Question: I am creating a Phonegap app that requires the user to select text inside a 'p' element, and then "copy" the text which modifies it to me needs.
There is a problem, however, with selecting text inside the 'p' tag. The text is retrieved from my server where it is outputted like so:
'''
<p style="white-space:pre-wrap">Proin quis tortor orci. Etiam at risus et justo dignissim congue. Donec congue lacinia dui, a porttitor lectus condimentum laoreet. Nunc eu ullamcorper orci. Quisque eget odio ac lectus
vestibulum faucibus eget in metus. In pellentesque faucibus vestibulum. Nulla at nulla justo, eget luctus tortor. Nulla facilisi.
Duis aliquet egestas purus in blandit. Curabitur vulputate, ligula lacinia scelerisque tempor, lacus lacus ornare ante, ac egestas est urna sit amet arcu. Class aptent taciti sociosqu ad litora
</p>
'''
This will alow the text to retain the line breaks without me using '<br/>' tags, which do not currently work within my Javascript.
Anyways, when you try to select text in this element, the entire 'p' element is selected instead. Here's the transition of what happens when you select a word, then move the bounds to select more text:

The text is different in the first sequence because I took the screenshot with different text, but the effect is still the same.
I can't provide a jsFiddle for this as it seems to be only replicated in Phonegap, but I've uploaded my source to test: <URL>
There is no JS in the project, but the HTML and CSS look like this:
HTML:
'''
<html>
<head>
<meta http-equiv="Content-Type" content="text/html; charset=UTF-8" />
<meta name="format-detection" content="telephone=no" />
<meta name="viewport" content="user-scalable=no, initial-scale=1, maximum-scale=1, minimum-scale=1"/>
<link rel="stylesheet" type="text/css" href="css/index.css" />
<title>Hello World</title>
<script src="http://ajax.googleapis.com/ajax/libs/jquery/1.8/jquery.min.js" type="text/javascript"></script>
<script type="text/javascript" src="cordova-2.5.0.js"></script>
<script type="text/javascript" src="js/index.js"></script>
<script type="text/javascript">
app.initialize();
</script>
</head>
<body>
<p class="text">Adobe Acrobat Test Page
Acrobat Reader is properly installed.
Click here to go back to information about using PDF.
Guidance for Using PDF Documents
California Home
Search
My CA
This Site
Guidance for Using PDF Documents
Patient Advocate Home
About the Office
Some documents on this Web site are available in Adobe Acrobat Portable
Document Format (PDF). These documents are identified by the
symbol.
q What is PDF?
About the Patient
Advocate
q
Download Adobe Acrobat Reader
q
Viewing Requirements
A Message from the
Patient Advocate
q
How to Use a PDF Document
q
Electronic Fill-in-the-Blank PDF Forms
q
Accessibility Tools for Visually Impaired Users
State of California HMO
Report Card
Tips on Exercising Your
HMO Rights
HMO Terms Explained
Mobile Information
Center
Schedule a Meeting or
Speaking Engagement
What is PDF?
PDF is a portable document format developed by Adobe Systems. PDF
documents are widely used on the Internet, including the this web server, for
several reasons:
q A PDF has the same appearance, colors, fonts, graphics and layout as
the printed document.
PDF files can be viewed in the browser, or saved for off-line use or
printed.
q
The Acrobat Reader software is freely available for most operating
systems.
q
Events and Event
Calendar
q
While the Reader software can't edit (change) a PDF document, it can
copy text from the document and perform word or text-string searches
of the document.
Photo Gallery
Return to Top
http://www.opa.ca.gov/support/pdf/ (1 of 3) [12/26/2001 6:11:06 AM]
Guidance for Using PDF Documents
Viewing Requirements
To view PDF documents you need to use a PDF file viewer such as Acrobat
Reader or Acrobat Exchange from Adobe Systems Incorporated.
You may download and install Acrobat Reader free of charge.
Please upgrade your browser and PDF viewer to the latest version to
avoid any problems.
Contact Us
Customer Service
Survey
Help with PDF
Conditions of Use
Privacy Policy
To check if you have Adobe Acrobat Reader installed, click here. If you are
prompted to download hit cancel, this means that you do not have it installed.
Click here to download Acrobat Reader now.
If you experience any problems with PDF documents, upgrading your
browser and/or PDF viewer to the latest version usually solves the problem.
If after upgrading your software you are still unable to view PDF documents
click here to view Adobe's help section. You may also send E-mail to the
webmaster for further assistance regarding PDF or technical issues
concerning this Web site.
Return to Top
How to Use a PDF Document
q Download Adobe Acrobat Reader
q
q
q
q
Install Acrobat Reader on your computer.
Start your web browser and locate a PDF document on the Web.
Click on the hypertext link for the PDF file.
If you want to save the file for future reference, follow your browser's
instructions for saving files from the Internet (often this requires
pressing the shift key while clicking once on the filename).
Return to Top
Electronic Fill-In-The-Blank PDF Forms
NOTE: Use of PDF fill-in-the-blank forms does NOT include online
submittal.
Some PDF forms are available in a fill-in-the-blank format. Users now have
the option--on certain OPA forms--to complete the PDF forms
electronically, instead of manually writing or typing the information on a hard
copy version.
The form can be completed in several easy steps.
q The user opens the PDF form in Acrobat Reader--in the browser or as
a standalone product. The user can also save the PDF form to their
computer system and open the form in Acrobat Reader at a later time.
q Once the form is open, the user clicks on the desired field and a
http://www.opa.ca.gov/support/pdf/ (2 of 3) [12/26/2001 6:11:06 AM]
Guidance for Using PDF Documents
q
q
blinking cursor appears.
After the information has been entered in the field, the user can tab to
the next field.
After all the fields have been completed, the user can print out the
page.
NOTE: If the cursor is blinking in a field, the information in that field
will not be printed. Hit "Return" or "Enter" and the information will be
captured for all fields.
Users with Acrobat Reader only, the entered data cannot be saved for later
use.
For those who have the entire Acrobat suite--Acrobat, formerly called
Acrobat Exchange--the data can either be saved separately or as a part of the
form. If you save the data-only, it will take up less disk space and can be
imported back into the same form at any time, provided the form has not
changed. For more information on exporting and importing form data, check
your manual.
Return to Top
Accessibility Tools for Visually Impaired Users
Access.adobe.com provides a set of free tools that allow visually disabled
users to read documents in Adobe PDF format. These tools convert PDF
documents into either HTML or ASCII text, which can then be read by many
screen-reading programs.
©️ 2000 State of California. Gray Davis, Governor. Conditions of Use Privacy Policy
http://www.opa.ca.gov/support/pdf/ (3 of 3) [12/26/2001 6:11:06 AM]
</p>
</body>
</html>
'''
CSS:
'''
.text{
white-space:pre-wrap;
word-wrap: break-word;
height:300px;
overflow: scroll;
-webkit-overflow-scrolling: touch;
padding:10px;
border:1px solid #000;
background-color:#fff;
}
'''
---
One potential solution that I've found is to use 'contenteditable="true"' on the 'p' element, but this has some downfalls:
1. I can't allow for more tags to be created within the element
2. I can't have the keyboard showing
---
Another solution I've found is to remove the 'pre' formatting. This, however, removes the line breaks, which I would ideally like to keep.
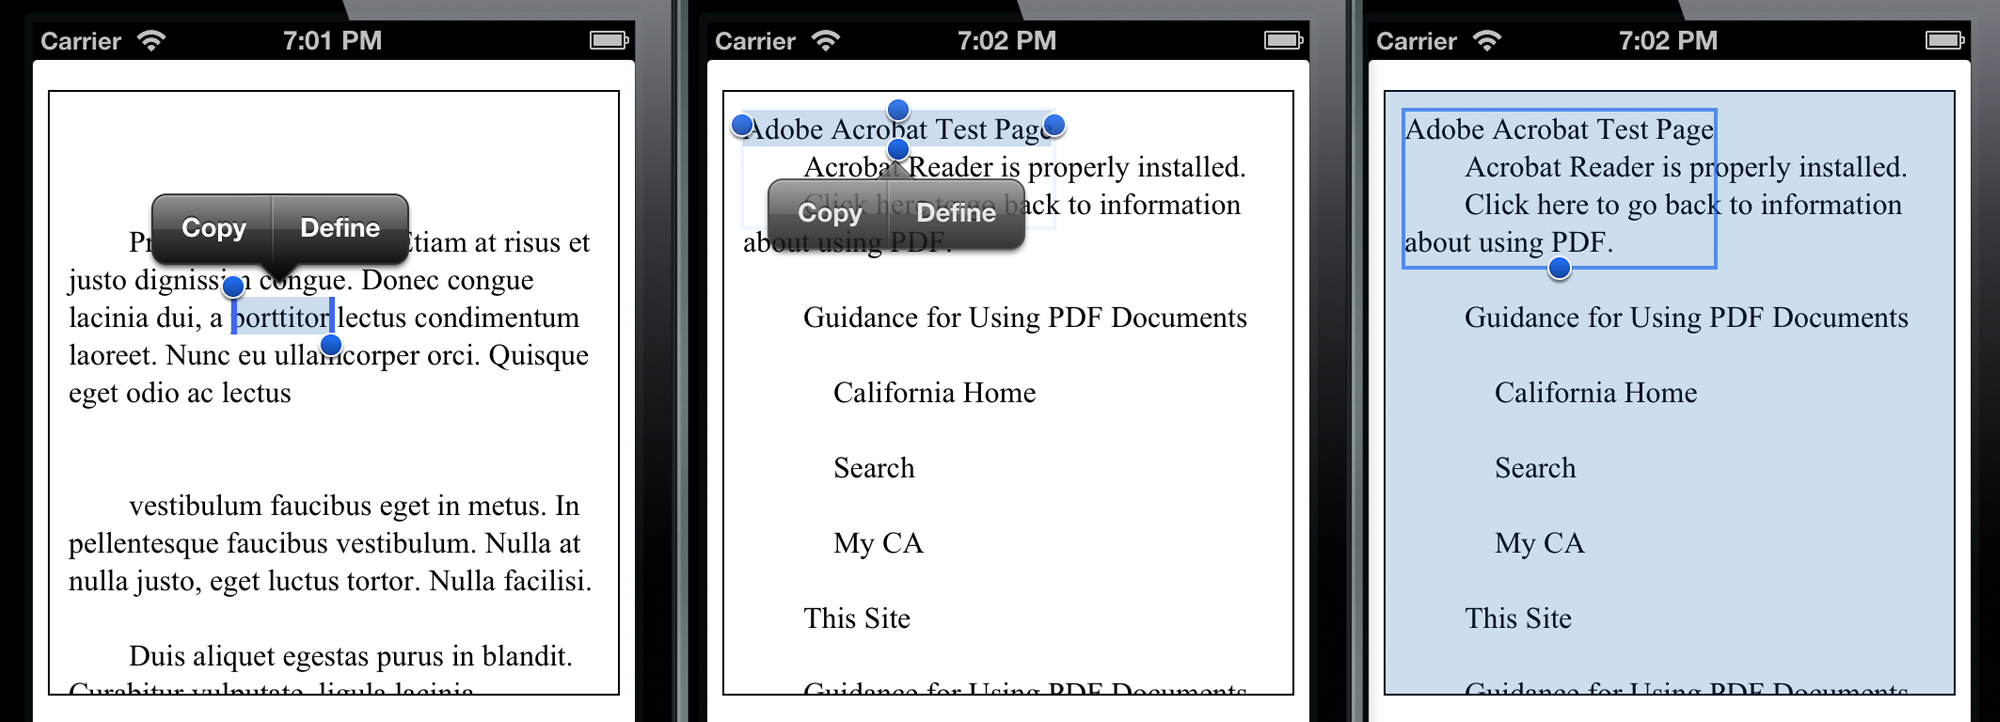
Answer: A solution to this is to put the entire contents in a 'p' tag, or anything, then separate each paragraph that would normally be separated by a '<br />' with a faux-line break that looks something like this:
'''
<a class="space"></a>
'''
It can be any normally inline element, which we will then give the following CSS to:
'''
.space{
display:inline-block;
height:15px;
width:100%;
}
'''